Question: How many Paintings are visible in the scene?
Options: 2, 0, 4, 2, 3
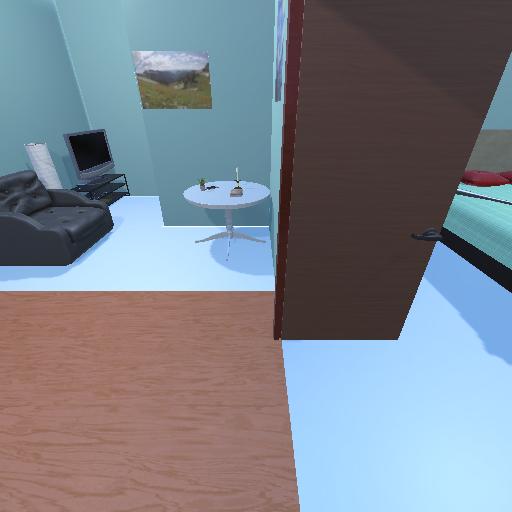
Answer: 2